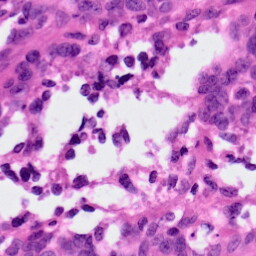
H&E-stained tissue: Ovarian